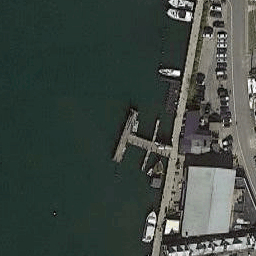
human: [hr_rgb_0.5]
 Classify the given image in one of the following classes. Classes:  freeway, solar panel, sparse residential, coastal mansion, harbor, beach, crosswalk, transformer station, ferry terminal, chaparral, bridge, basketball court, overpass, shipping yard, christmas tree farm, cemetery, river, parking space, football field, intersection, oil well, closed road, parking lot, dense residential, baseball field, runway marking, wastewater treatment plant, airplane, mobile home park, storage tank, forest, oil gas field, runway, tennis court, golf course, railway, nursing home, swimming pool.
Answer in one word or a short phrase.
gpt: ferry terminal